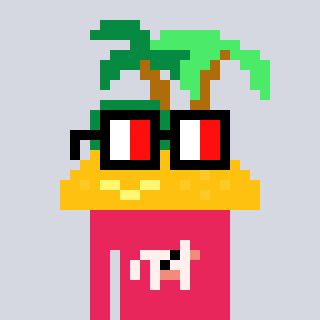
a pixel art character with square glasses with black frames and red eyes, a island-shaped head and a redpinkish-colored body on a cool background